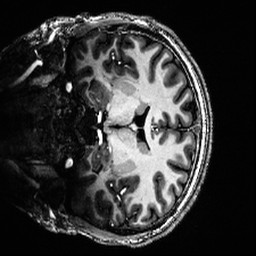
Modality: UNIT1
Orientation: coronal
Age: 28
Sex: male
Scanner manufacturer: siemens
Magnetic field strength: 6.98 T
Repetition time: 6 s
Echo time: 0.0025 s